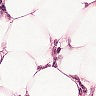
Metastatic tissue present: yes